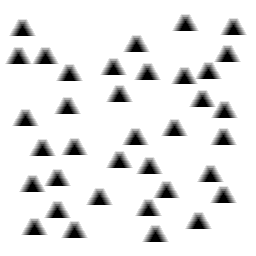
Squares: 0
Triangles: 36
Stars: 0
Total shapes: 36